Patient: sex F, age 63
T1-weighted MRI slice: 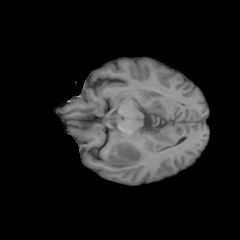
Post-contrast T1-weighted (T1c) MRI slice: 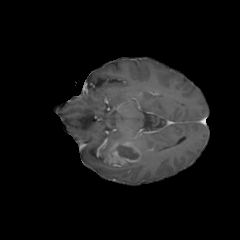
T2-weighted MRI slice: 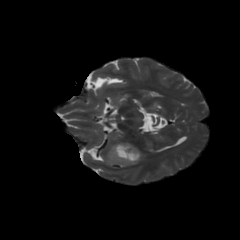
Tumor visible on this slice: yes
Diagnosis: Glioblastoma, IDH-wildtype
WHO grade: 4